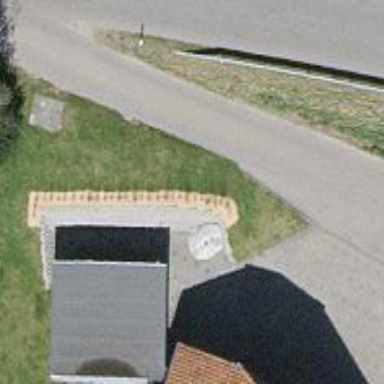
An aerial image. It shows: Driveway leading to service road.